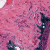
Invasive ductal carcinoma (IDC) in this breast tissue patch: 0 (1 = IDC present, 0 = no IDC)